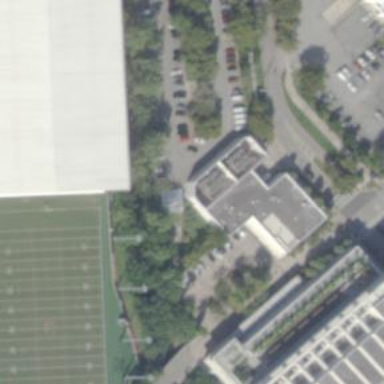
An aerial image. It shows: University building.